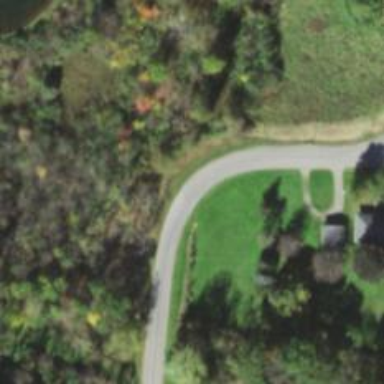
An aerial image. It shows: Residential road.